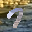
Label: 7